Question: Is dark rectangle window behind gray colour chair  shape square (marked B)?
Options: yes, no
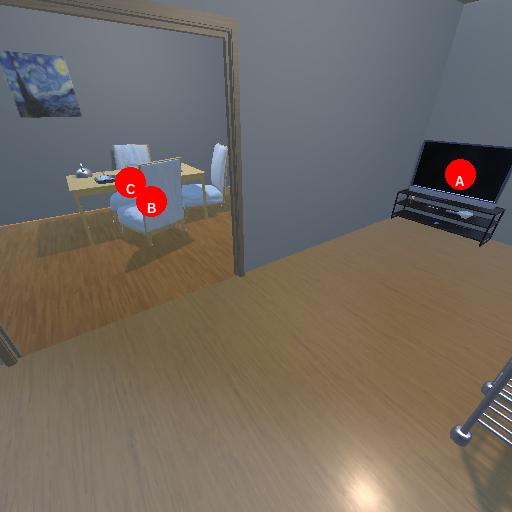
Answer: yes